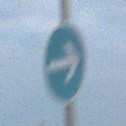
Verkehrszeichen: VorgeschriebeneFahrtrichtungHierRechts
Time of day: SunriseSunset
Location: Outdoor (Nature)
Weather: PartlyCloudy
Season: NotSpecified
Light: Natural